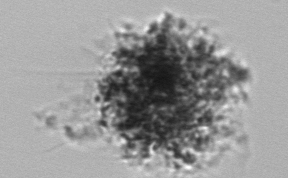
Label: detritus